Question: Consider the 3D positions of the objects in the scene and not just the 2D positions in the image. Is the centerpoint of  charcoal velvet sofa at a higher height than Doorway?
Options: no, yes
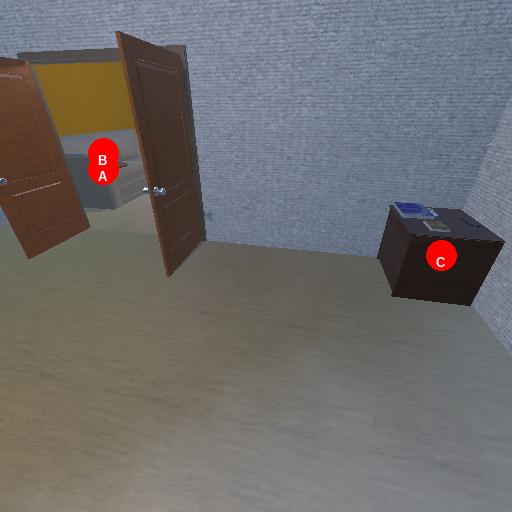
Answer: no